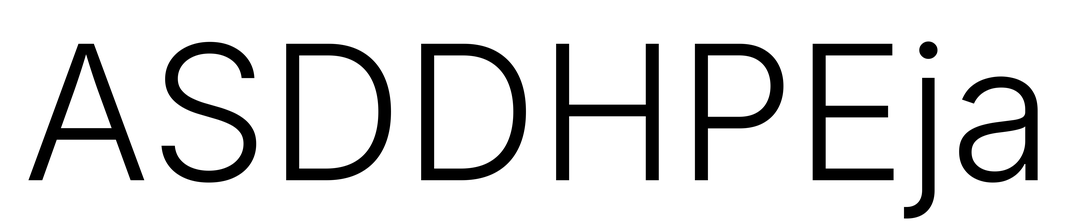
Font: Inter_Light